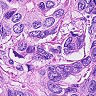
Metastatic tissue present: yes